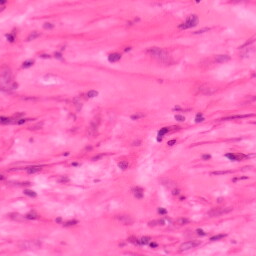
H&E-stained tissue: Colon